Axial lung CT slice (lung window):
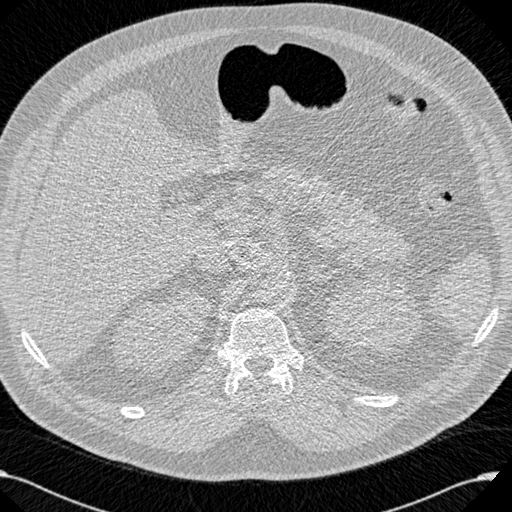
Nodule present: no